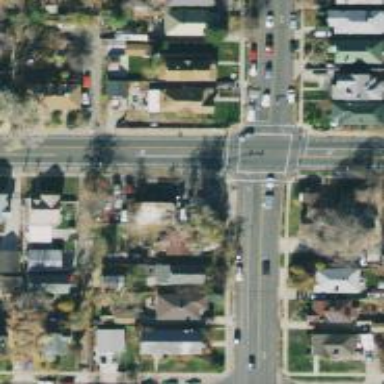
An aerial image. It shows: Crossing with line markings on the road.